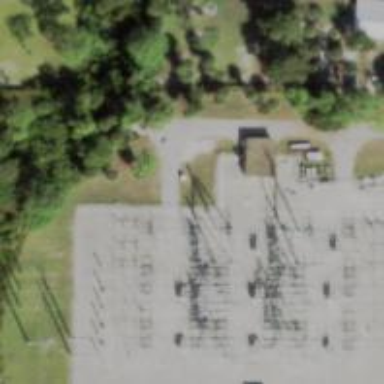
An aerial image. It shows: Switch for power supply.